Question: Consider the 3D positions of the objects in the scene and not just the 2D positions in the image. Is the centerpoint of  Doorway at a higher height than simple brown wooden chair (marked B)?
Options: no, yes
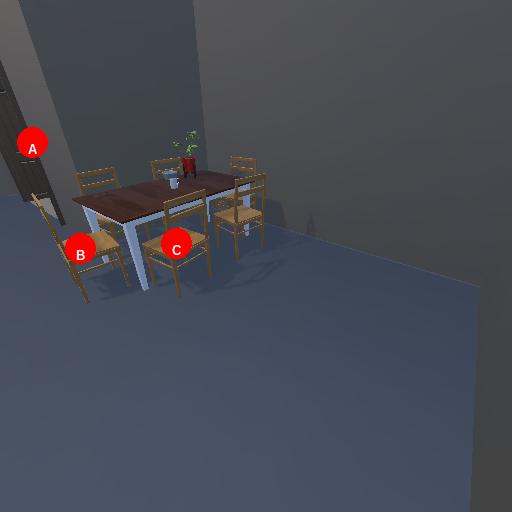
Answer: no